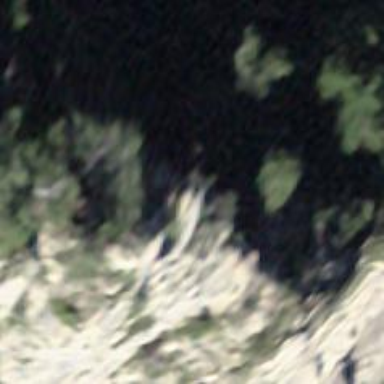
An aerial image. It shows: Natural cliff.